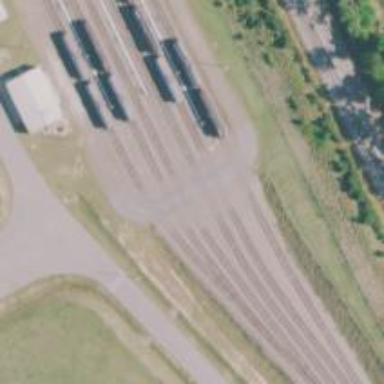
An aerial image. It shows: Rail spur service for transporting fuel.